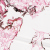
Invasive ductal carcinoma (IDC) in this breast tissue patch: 0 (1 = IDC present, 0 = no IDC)